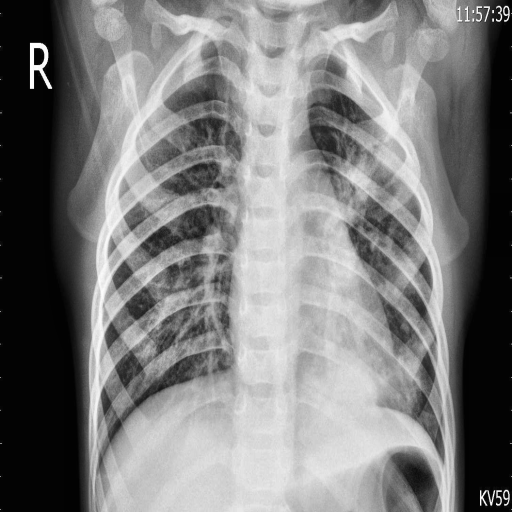
Finding: PNEUMONIA